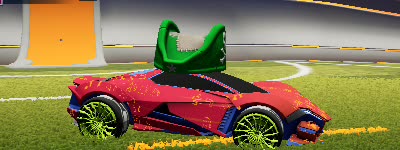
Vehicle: werewolf